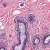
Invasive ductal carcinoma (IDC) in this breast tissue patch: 0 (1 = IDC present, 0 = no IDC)